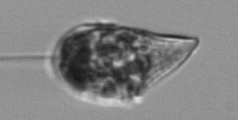
Label: Gyrodinium